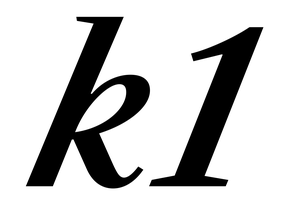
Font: LibreCaslonText-Italic_SemiBold_Italic